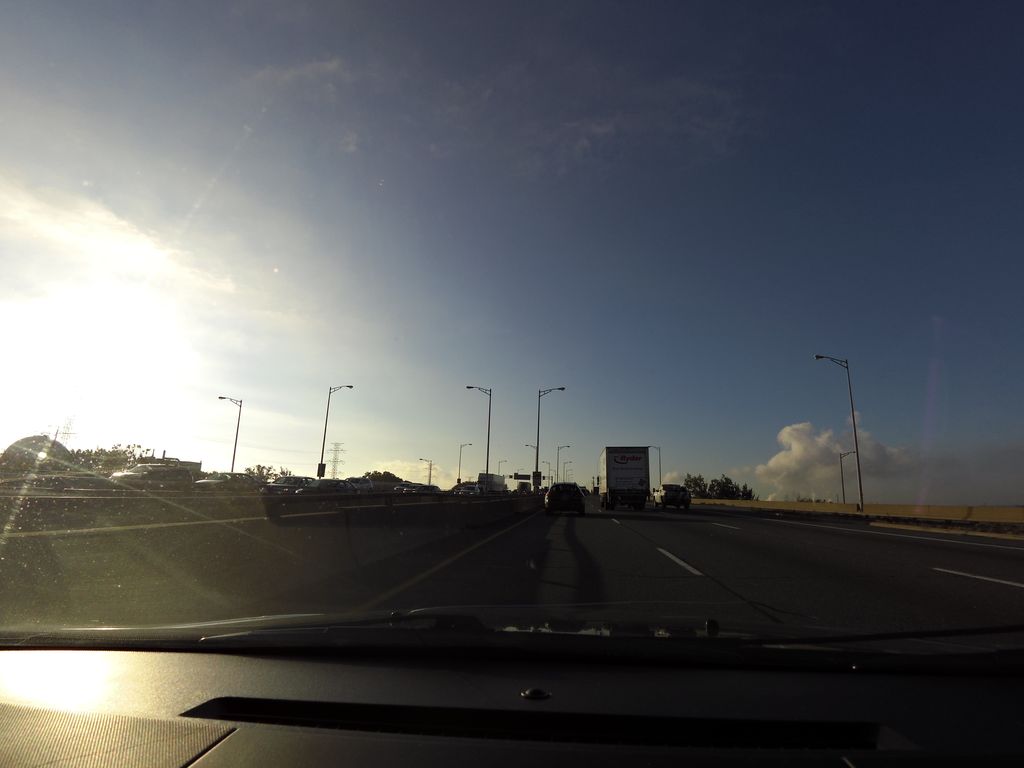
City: hamilton